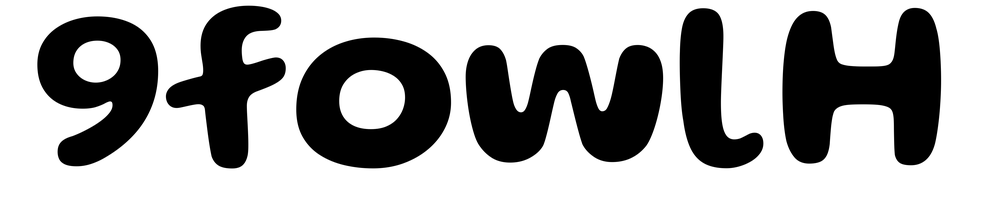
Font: Gluten_SemiBold